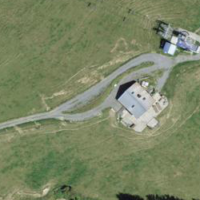
EUNIS habitat code: 23
Species observed at this site:
Chamaenerion angustifolium